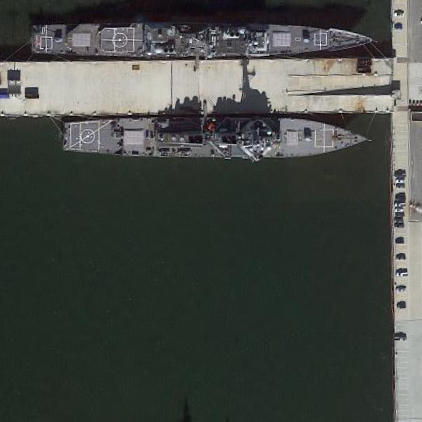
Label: destroyer